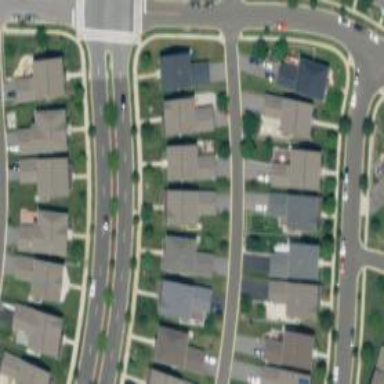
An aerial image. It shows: Alleyway designated as service road.